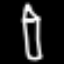
Label: pencil